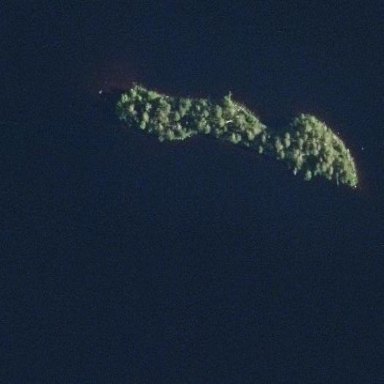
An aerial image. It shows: Islet.